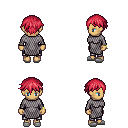
a pixel art fantasy rpg character, female body template, human, tanned skin, chain mail, metal pants, ruby red short bangs hairstyle, bracelets, white slippers, four views (front, back, left, right), 2x2 character sprite sheet, small pixel art, hard edges, no anti-aliasing